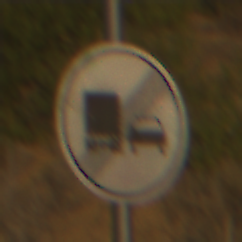
Verkehrszeichen: EndeUeberholverbotKraftfahrzeuge
Umgebung: Outdoor, Nature
Tageszeit: SunriseSunset
Wetter: PartlyCloudy
Licht: Natural
Jahreszeit: NotSpecified
Kontrast: MediumContrast